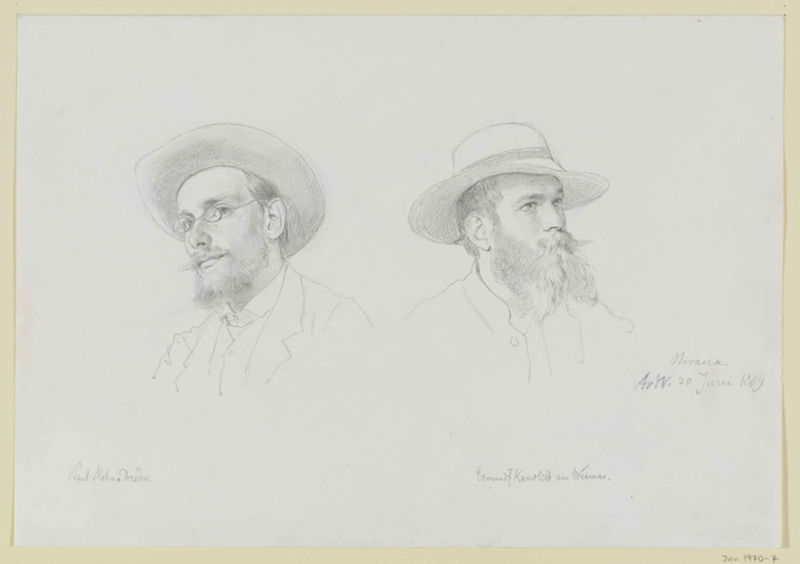
Titel: Bildnisse der Maler Viktor Paul Mohn und Edmund Kanoldt
Künstler: Anton Alexander von Werner
Standort: Karlsruhe
Institution: Staatliche Kunsthalle Karlsruhe
Schlagwörter: gemälde, kopf, mann, schatten, weiß, impressionismus, brust, frankreich, grau, haar, hut, hüte, köpfe, mund, männer, nase, ohr, profil, schwarz, skizze, zeichnung, blick, herren, anzug, anzüge, bart, bärte, gesichter, hemd, jacke, jung, mütze, schnurrbart, augen, gesicht, kragen, vollbart, bild, bildnis, hals, herr, portrait, porträt, signatur, haare, pose, brustbild, knopf, lippen, ohren, rechts, lächeln, schrift, sommer, papier, umrisse, ansicht, zwei, studie, datierung, hemden, graphik, hüge, linien, französisch, schnurbart, strohhut, krawatte, detail, zwei männer, ernst, büste, datum, seitenansicht, maler, mimik, junge, nachdenklich, dreiviertelprofil, gehrock, jackett, jahreszahl, sakko, schnauzer, hutkrempe, jacket, krempe, kurze haare, abbild, abgewandt, doppelportrait, doppelporträt, unterschrift, münchen, links, porträts, radierung, titel, dreiviertel, weimar, schwarzweiß, text, brille, beschriftung, selbstbildnis, bleistift, entwurf, portraits, bleistiftzeichnung, namen, kravatte, leibl, halbprofil, student, freund, studium, büsten, brüder, verschieden, zeichner, details, vollbärte, bäuerlich, joppe, männr, mann mit hut, doppel, richtungen, bleistiftskizze, freunde, datiert, marx, zufrieden, kanoldt, brustbilder, juni, edouard, oll, van vogh, potraits, 19. jahrhundert, 2, 1889, imänner, abgewand, portrain, bartr, kanold, 1869, gottlieb, daimler, datumhut, anzügre, semiprofil, rmänner, männer hut, hut mit band, voneinander weg